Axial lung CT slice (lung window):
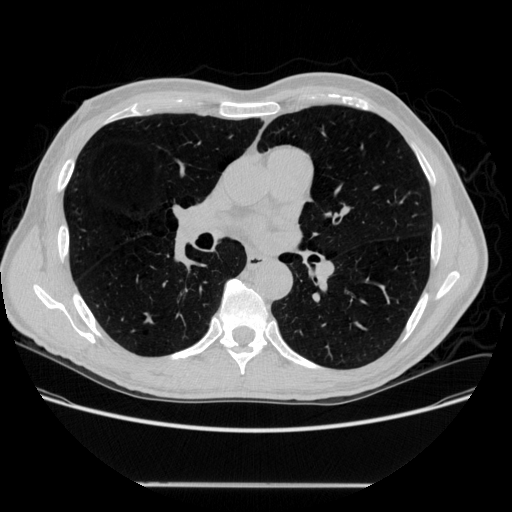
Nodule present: no